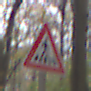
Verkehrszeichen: FussgaengerueberwegLinks
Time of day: MorningAfternoon
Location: Outdoor (Nature)
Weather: Overcast
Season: Autumn
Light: Natural